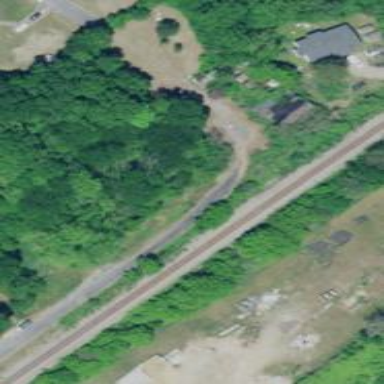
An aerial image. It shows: Railway track.